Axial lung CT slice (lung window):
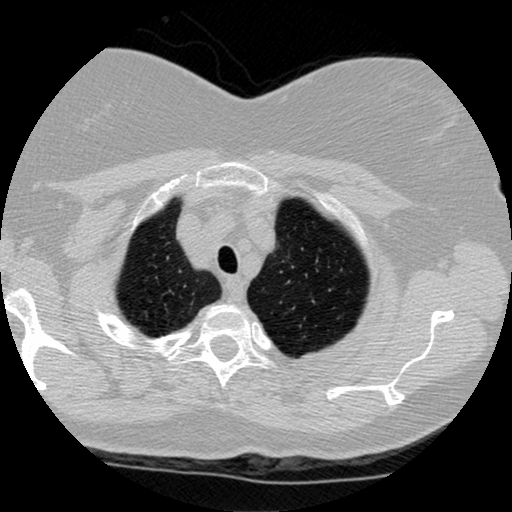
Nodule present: no